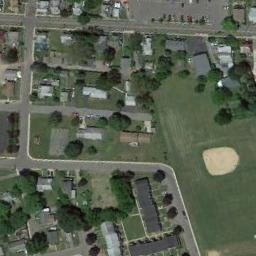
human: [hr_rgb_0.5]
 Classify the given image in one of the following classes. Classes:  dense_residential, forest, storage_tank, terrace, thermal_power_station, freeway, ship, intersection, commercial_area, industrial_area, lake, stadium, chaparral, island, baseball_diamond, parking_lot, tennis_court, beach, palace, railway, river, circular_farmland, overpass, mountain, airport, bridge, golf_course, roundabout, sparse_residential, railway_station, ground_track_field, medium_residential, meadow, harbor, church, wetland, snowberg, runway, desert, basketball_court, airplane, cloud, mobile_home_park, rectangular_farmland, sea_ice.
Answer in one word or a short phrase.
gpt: baseball_diamond